Field crop: tomato
Growth stage: 1
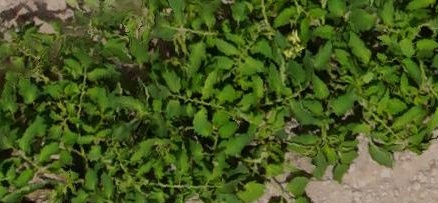
Species: tomato